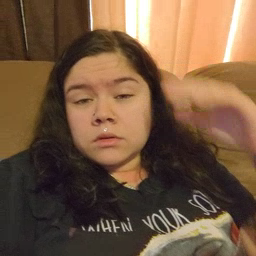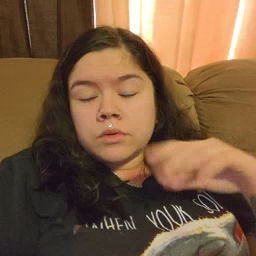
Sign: sun